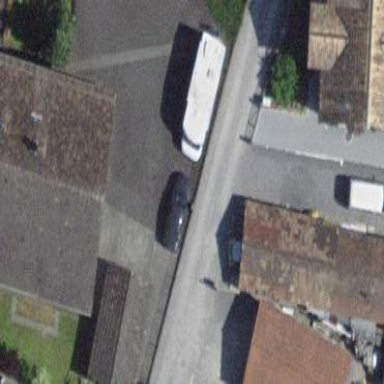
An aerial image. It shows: Garage building.